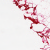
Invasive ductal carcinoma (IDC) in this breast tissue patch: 0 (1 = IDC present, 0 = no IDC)